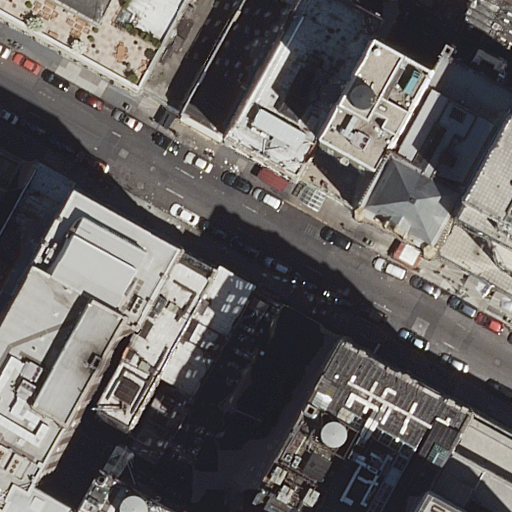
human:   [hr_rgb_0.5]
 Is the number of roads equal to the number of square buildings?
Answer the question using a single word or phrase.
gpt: no

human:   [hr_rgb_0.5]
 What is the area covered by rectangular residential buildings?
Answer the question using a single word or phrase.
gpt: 2880m2

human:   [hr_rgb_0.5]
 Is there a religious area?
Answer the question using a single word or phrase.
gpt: no

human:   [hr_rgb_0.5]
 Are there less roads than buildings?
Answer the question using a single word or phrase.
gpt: yes

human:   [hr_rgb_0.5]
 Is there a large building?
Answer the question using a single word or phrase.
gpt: yes

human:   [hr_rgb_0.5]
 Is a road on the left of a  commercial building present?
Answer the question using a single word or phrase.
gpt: no

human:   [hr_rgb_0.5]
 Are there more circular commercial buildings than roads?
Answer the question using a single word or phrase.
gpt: no

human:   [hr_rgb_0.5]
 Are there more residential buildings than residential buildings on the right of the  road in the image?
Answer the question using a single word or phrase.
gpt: yes

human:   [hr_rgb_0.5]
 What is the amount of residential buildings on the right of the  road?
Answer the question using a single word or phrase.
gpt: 3

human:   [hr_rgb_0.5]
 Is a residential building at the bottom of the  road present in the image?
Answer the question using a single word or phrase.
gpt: yes

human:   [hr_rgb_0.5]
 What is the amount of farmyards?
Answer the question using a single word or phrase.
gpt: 0

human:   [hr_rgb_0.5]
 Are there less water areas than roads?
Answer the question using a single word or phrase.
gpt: yes

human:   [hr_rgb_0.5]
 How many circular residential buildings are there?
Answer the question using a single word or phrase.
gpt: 0

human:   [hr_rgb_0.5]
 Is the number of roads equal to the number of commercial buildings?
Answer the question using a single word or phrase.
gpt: no

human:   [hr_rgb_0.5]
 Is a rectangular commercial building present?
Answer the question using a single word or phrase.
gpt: yes

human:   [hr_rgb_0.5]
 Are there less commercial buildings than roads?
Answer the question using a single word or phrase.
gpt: no

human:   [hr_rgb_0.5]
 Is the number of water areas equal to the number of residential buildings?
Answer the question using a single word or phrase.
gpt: no

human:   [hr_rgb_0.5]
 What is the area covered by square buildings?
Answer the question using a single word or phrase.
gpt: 0m2

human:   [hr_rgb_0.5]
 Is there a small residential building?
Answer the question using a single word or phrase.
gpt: yes

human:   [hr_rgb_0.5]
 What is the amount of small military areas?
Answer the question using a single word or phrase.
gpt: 0

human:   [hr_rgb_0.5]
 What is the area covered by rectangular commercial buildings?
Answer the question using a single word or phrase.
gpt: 1437m2

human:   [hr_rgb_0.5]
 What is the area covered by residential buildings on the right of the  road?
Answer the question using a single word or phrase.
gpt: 1190m2

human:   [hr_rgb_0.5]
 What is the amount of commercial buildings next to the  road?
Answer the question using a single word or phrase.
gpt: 3

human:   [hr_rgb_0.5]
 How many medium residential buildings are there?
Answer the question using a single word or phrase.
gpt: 9

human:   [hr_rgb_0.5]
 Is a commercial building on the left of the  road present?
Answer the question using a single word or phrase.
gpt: no

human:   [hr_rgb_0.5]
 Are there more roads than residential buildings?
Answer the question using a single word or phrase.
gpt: no

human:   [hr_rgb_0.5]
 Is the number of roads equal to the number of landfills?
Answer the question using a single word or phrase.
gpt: no

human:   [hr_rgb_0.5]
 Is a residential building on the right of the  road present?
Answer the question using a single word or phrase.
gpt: yes

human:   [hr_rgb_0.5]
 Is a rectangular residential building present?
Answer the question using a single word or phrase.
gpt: yes

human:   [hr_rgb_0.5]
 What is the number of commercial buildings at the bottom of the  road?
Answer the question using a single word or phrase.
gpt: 2

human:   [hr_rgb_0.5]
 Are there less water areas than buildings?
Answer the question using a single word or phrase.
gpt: yes

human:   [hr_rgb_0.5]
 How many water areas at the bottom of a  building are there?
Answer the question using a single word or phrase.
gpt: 0

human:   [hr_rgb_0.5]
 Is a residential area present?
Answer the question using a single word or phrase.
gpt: no

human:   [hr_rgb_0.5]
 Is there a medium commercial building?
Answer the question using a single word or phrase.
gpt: yes

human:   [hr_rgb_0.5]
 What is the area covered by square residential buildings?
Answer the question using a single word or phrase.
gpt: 0m2

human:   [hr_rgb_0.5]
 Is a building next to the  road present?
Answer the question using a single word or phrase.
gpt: yes